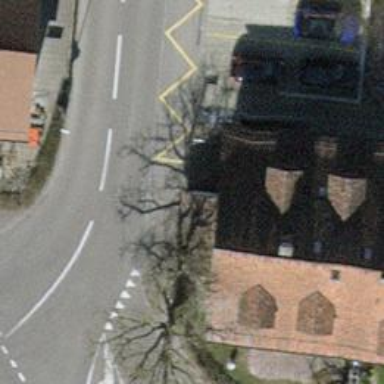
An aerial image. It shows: Post box is visible.